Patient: sex F, age 48
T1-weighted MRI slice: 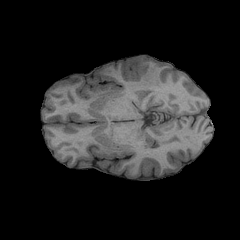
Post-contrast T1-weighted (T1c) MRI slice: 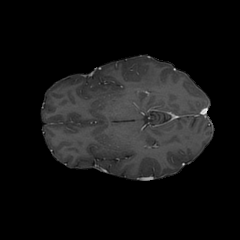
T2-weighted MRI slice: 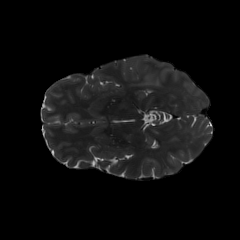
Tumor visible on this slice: yes
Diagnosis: Astrocytoma, IDH-mutant
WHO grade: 3